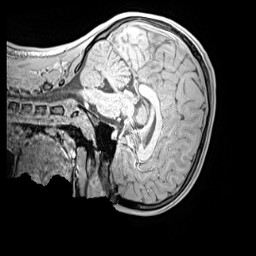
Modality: MP2RAGE
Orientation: sagittal
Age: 13
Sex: female
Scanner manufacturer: siemens
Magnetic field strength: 3 T
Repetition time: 4 s
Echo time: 0.00299 s